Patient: sex F, age 44
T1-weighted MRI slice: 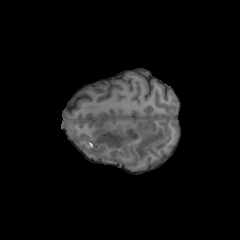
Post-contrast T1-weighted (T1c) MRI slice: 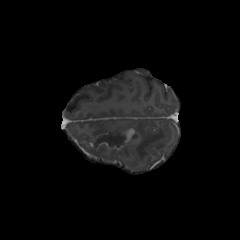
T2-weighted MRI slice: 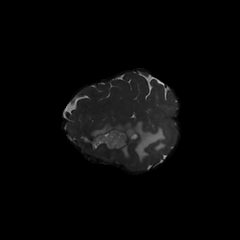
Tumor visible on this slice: yes
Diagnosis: Glioblastoma, IDH-wildtype
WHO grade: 4